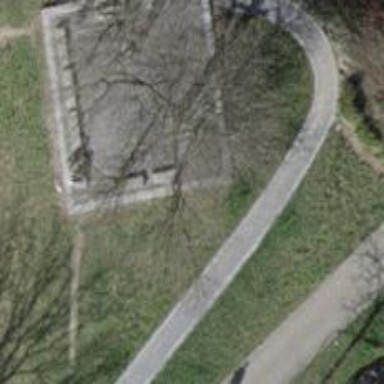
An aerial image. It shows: Bench for seating.